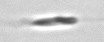
Label: flagellate_morphotype3